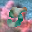
Label: 5